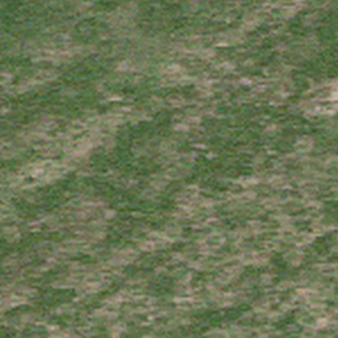
Label: other